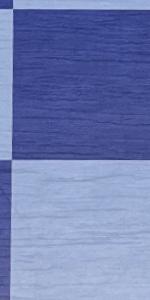
Label: Empty